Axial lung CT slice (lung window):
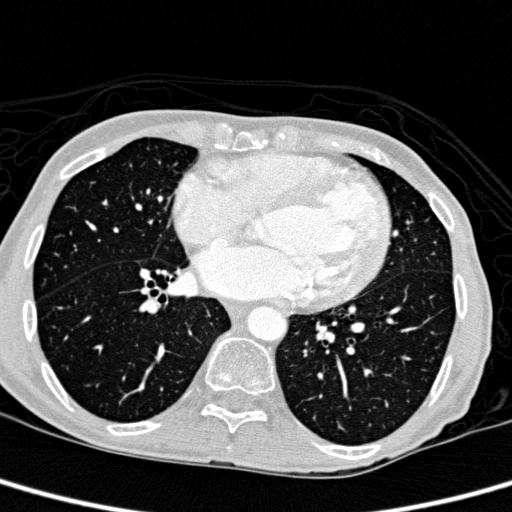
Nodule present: no